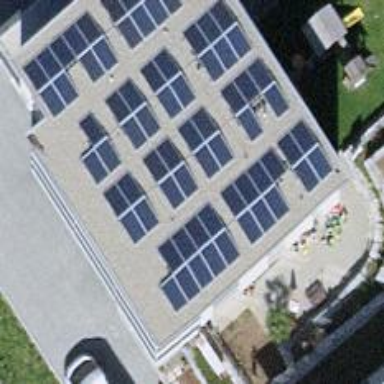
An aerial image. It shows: Solar photovoltaic panel generator.